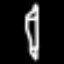
Label: pencil